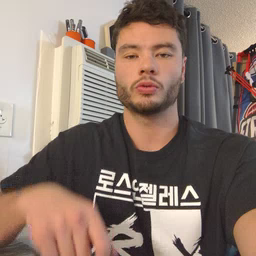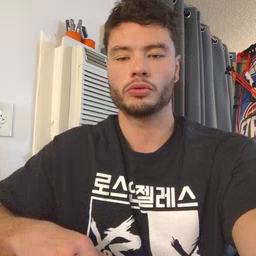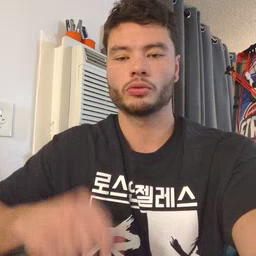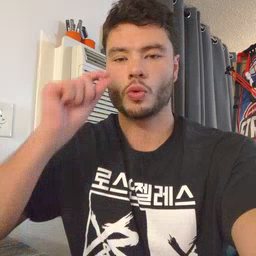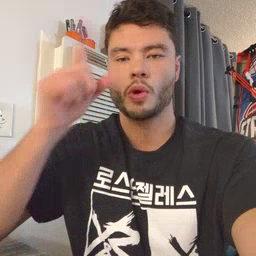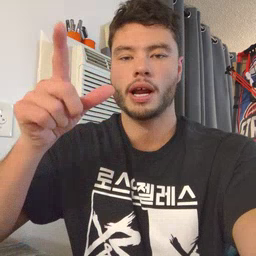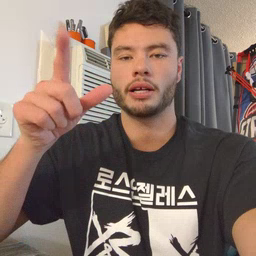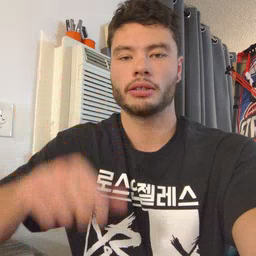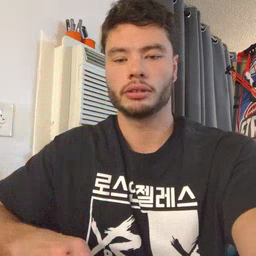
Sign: wake